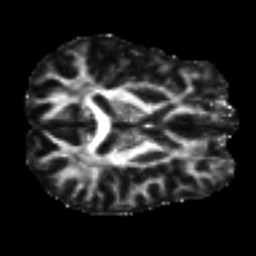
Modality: FA
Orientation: axial
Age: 43
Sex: male
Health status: healthy
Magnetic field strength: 3 T
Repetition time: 9 s
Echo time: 0.093 s